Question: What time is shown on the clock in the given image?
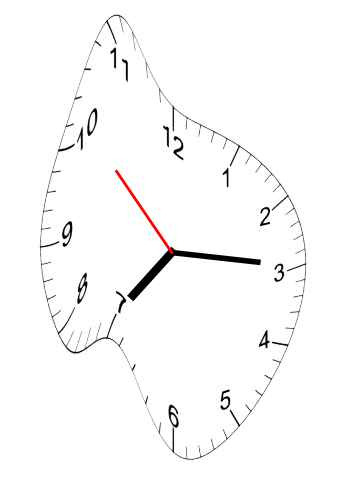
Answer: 07:14:52